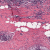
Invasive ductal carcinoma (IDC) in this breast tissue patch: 0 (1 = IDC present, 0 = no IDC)